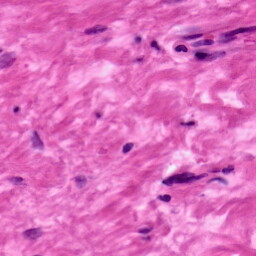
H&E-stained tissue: Ovarian